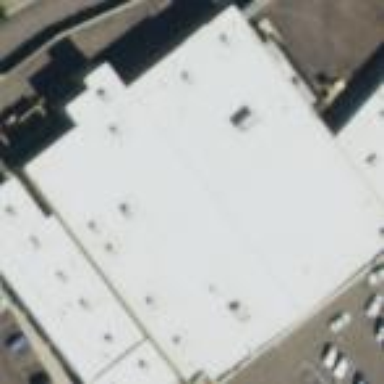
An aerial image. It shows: Supermarket building.